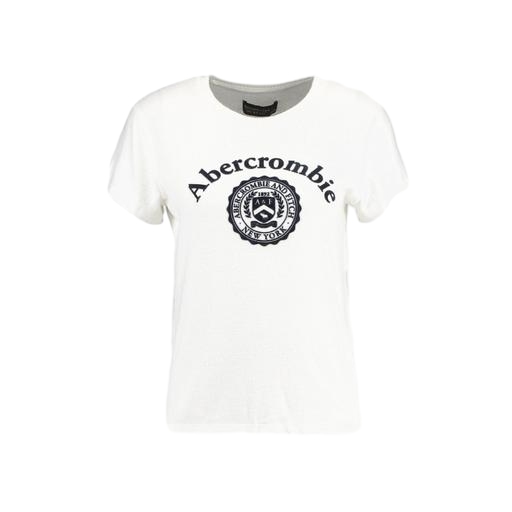
athletic logo graphic tee, white logo graphic tee, crew tee, white background